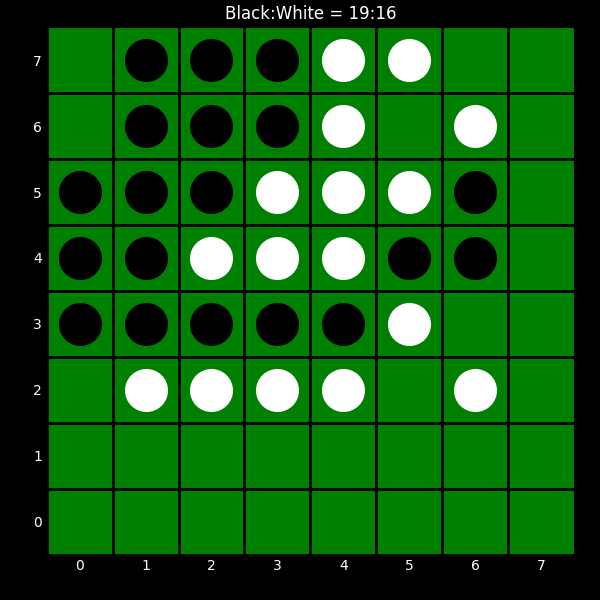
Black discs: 19
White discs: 16